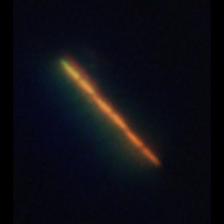
Taxon: Psuedo-nitzschia
Group: Diatoms